Question: Assume that a website has set the directory listing permissions open for one of its folder and I can see files on the web browser[as on the image]. Is there a way to get files in this folder to an array?

In a word, I need to use a method that's doing what 'DirectoryInfo.GetFiles("C:/");' for an URL.
Edit: I'd rather want to use a method instead of getting web response and parse the result. That's like a back door in case there's not an alternative way.
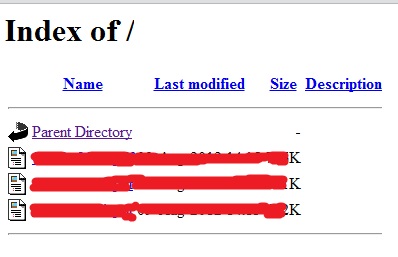
Answer: This code will help you get the html
'''
WebRequest request = WebRequest.Create("http://yourwebsite/yourwebdirectory/");
var webResponse=request.GetResponse();
Stream dataStream = webResponse.GetResponseStream();
StreamReader reader = new StreamReader(dataStream);
string responseFromServer = reader.ReadToEnd();
Console.WriteLine(responseFromServer);
reader.Close();
webResponse.Close();
'''
Once you get the html you can parse it to get the file names